Question: I toggle language setting ('en' or 'ru') for CJuiDateTimePicker in yii:
'''
$this->widget('ext.CJuiDateTimePicker.CJuiDateTimePicker',array(
'model'=>$model,
'attribute'=>'Begin',
'language'=> substr(Yii::app()->getLanguage(), 0, 2), // Yii::app()->language,
// 'options'=>$options,
));
'''
but the widget still shows Chinese characters for months in case of English language setting ('en'):
I followed this comment with no avail: <URL>
What's wrong?
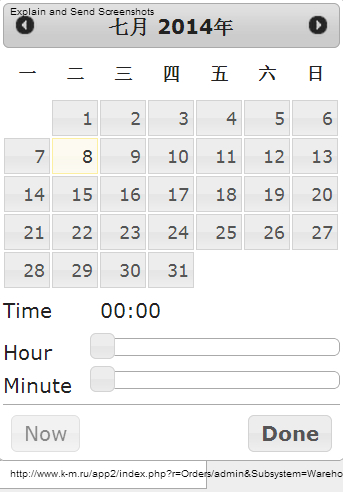
Answer: Try ''language'=> 'en-GB'' as the value for English.
Check out this thread on <URL>